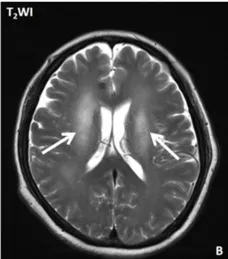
Cranial magnetic resonance imaging (MRI) of a patient with anti-CV2 autoimmune encephalitis. (A-C) T2WI axial images.
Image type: radiology (mri)